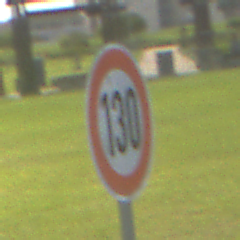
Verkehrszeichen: Geschwindigkeit130
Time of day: MorningAfternoon
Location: Outdoor (Suburban)
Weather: PartlyCloudy
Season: NotSpecified
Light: Natural